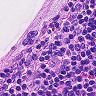
Metastatic tissue present: no